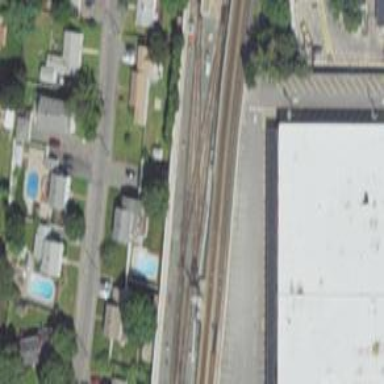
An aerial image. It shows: Electrified rail service yard.